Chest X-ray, AP view. Patient: 33 years old, sex F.
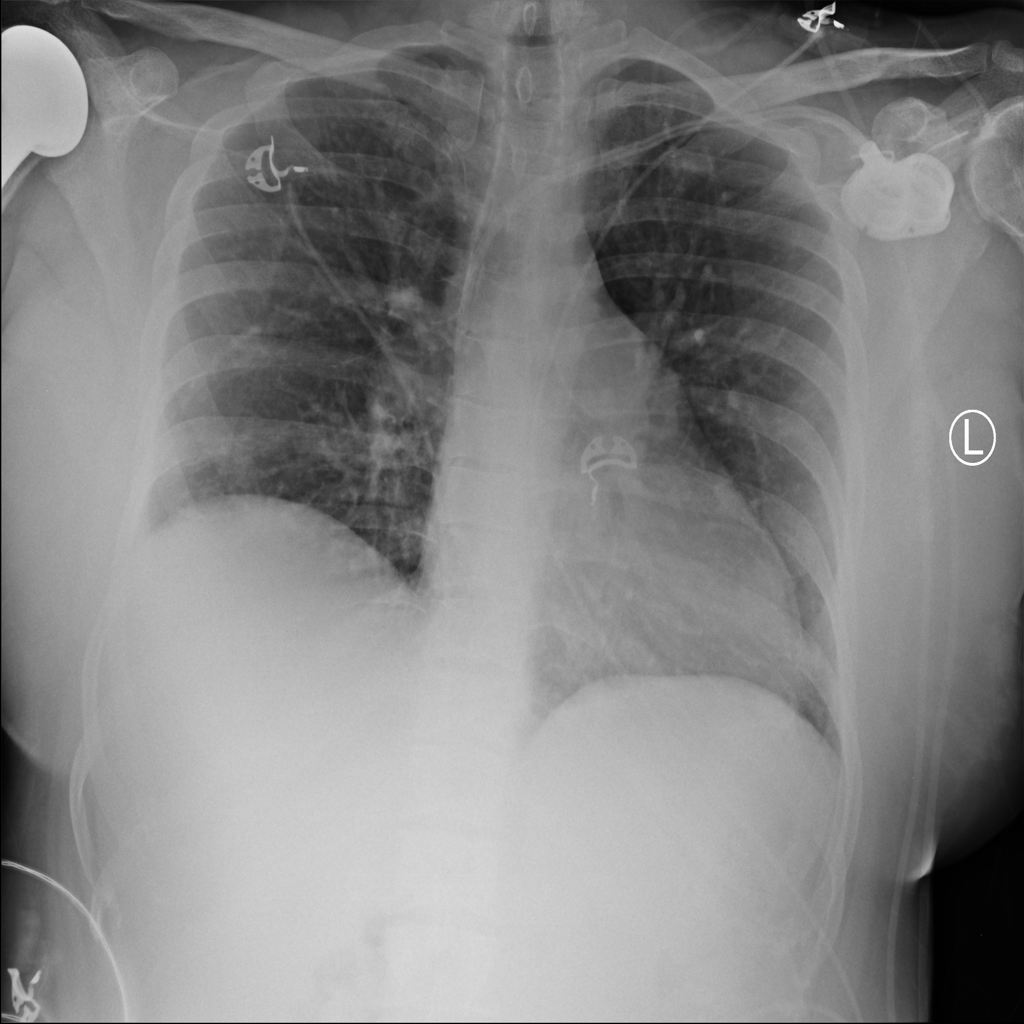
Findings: No Finding